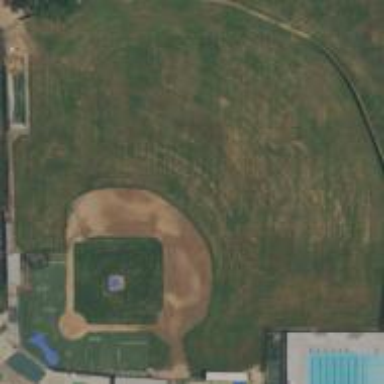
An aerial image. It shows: Baseball pitch for leisure and sports activities.